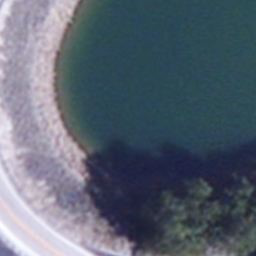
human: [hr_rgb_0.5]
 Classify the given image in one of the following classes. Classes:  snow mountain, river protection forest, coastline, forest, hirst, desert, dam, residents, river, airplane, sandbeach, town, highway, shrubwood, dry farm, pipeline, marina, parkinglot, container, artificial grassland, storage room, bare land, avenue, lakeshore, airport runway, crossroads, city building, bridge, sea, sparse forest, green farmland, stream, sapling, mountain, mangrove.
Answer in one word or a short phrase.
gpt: lakeshore